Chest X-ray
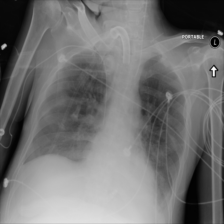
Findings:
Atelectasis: negative
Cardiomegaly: negative
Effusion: positive
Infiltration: positive
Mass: negative
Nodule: negative
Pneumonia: negative
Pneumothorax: negative
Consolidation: negative
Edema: negative
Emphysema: negative
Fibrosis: negative
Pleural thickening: negative
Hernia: negative